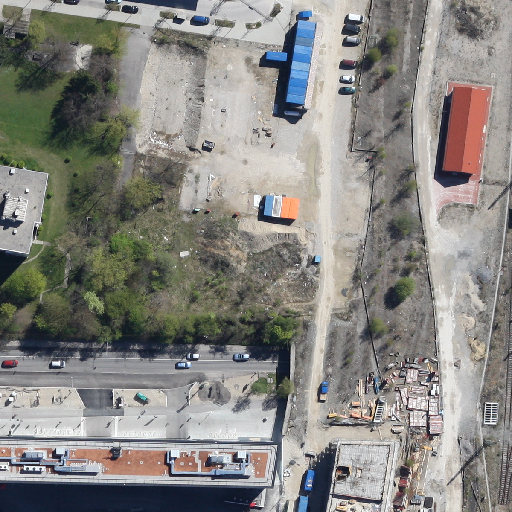
Referring expression: car